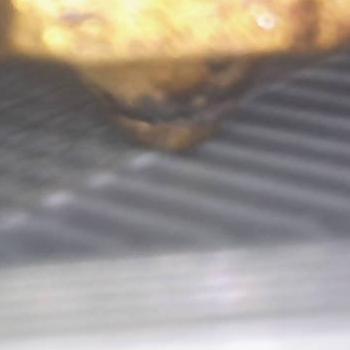
Flow rate: 39%